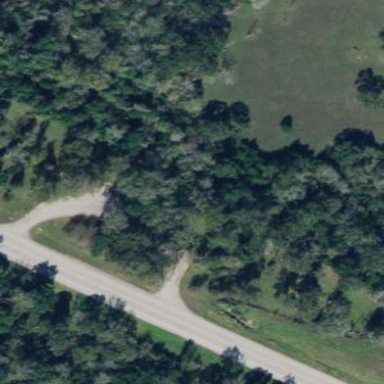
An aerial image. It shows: Rest area on the road.